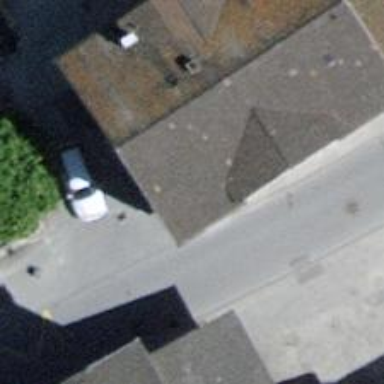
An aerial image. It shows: Cafe.